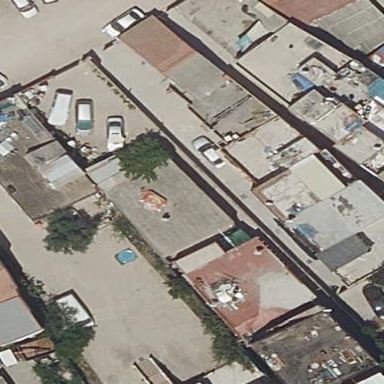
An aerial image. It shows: Detached building.